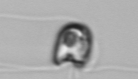
Label: flagellate_morphotype1